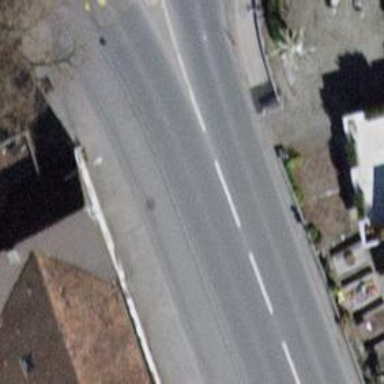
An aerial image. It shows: Sidewalk.